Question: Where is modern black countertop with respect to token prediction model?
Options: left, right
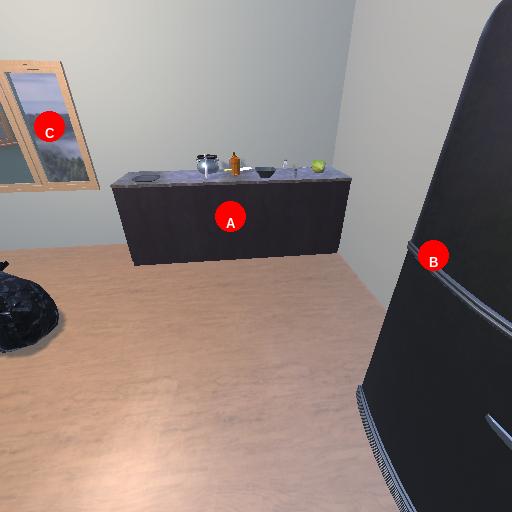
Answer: left